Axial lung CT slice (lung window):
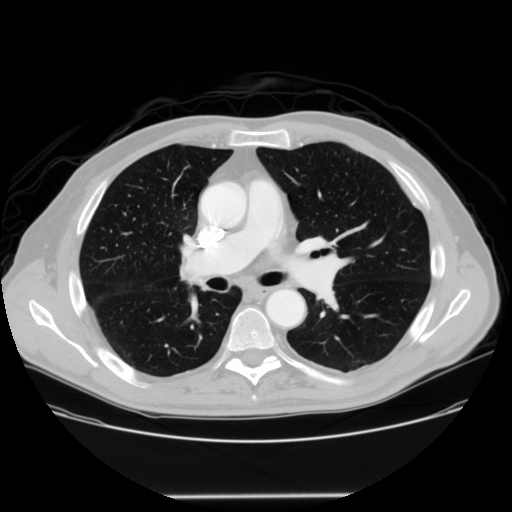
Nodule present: no